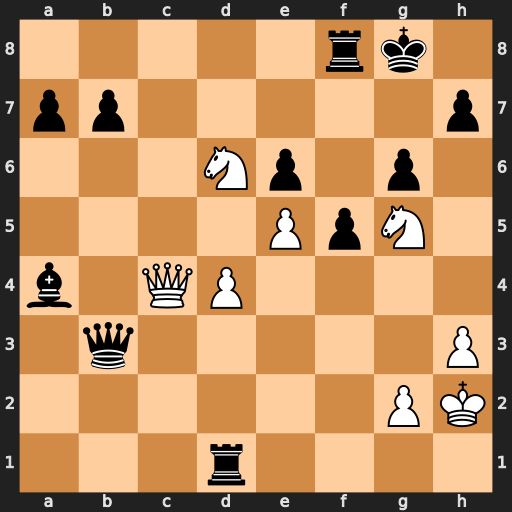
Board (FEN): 5rk1/pp5p/3Np1p1/4PpN1/b1QP4/1q5P/6PK/3r4
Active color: w
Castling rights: -
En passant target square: -
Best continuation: Qc7 Rh1+ Kxh1 Qd1+ Kh2 Qh5 Nxe6